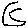
Label: moon